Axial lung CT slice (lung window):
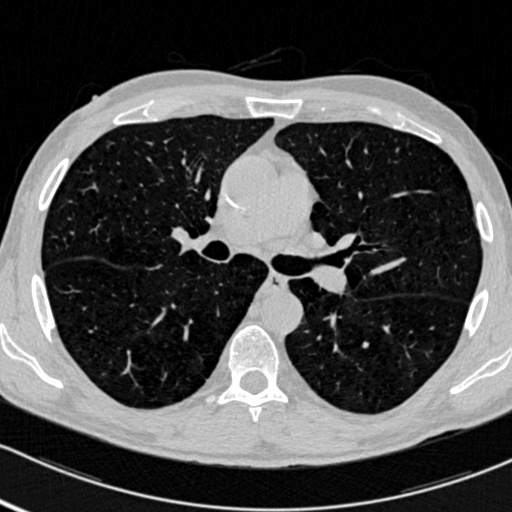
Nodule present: no